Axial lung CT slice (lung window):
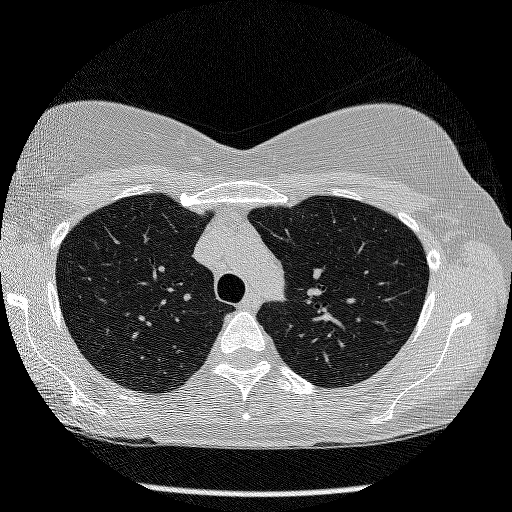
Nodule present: no